Question: I'm new to Sitecore PowerShell (and PowerShell in general), and I would like to generate a script that adds a Template as a Base Template to a list of ChildItem Templates under a certain context folder.
Since __Base template is a standard value and not a regular Field, I'm not sure if there is a syntax available to append a GUID to the multilist field that it uses (pipe delimited).
'''
$master = Get-Database master;
$translationTemplate = $master.Templates["Path/To/Template/Needed/Translatable"];
$calloutTemplate = $master.Templates["Path/To/Example/Callout"];
#$translationTemplate;
$calloutTemplate += $translationTemplate;
'''
I'm able to get all of the children recursively with Get-ChildItem -recursive, but for a test run, I just want to try it on one Template Item called Callout. Here's a view of the $calloutTemplate, showing that it has a BaseTemplates section and a Fields section (which should include __Base template):

If there is no solution in Powershell for Sitecore, would Sitecore Rocks Query analyser CRUD operations possibly work?
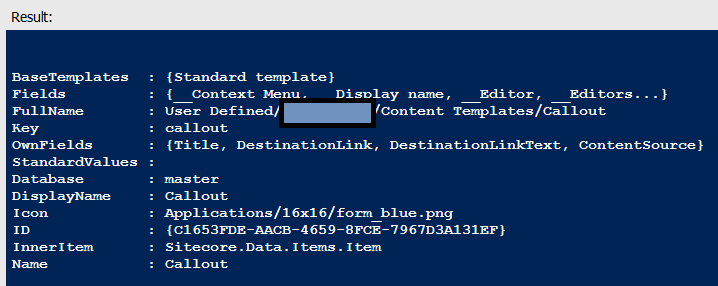
Answer: Basically the script you're looking for is:
'''
$templateToExtend = Get-Item 'master:/templates/Path/To/Example/Callout'
$templateToAdd= Get-Item 'master:/templates/Path/To/Template/Needed/Translatable'
# Make sure we're not adding it again if it's already there
if(-not ($templateToExtend."__Base template" -match "$($templateToAdd.Id)"))
{
"Adding '$($templateToAdd.Name)' to '$($templateToExtend.Name)' Base templates"
$templateToExtend."__Base template" = "$($templateToExtend.'__Base template')|$($templateToAdd.Id)"
}
# Just to verify it got added:
$templateToExtend."__Base template"
'''
However just that doesn't really give PowerShell justice. The power of it is that you can now turn this snippet into a function that can be piped into. You can do this easily following <URL>